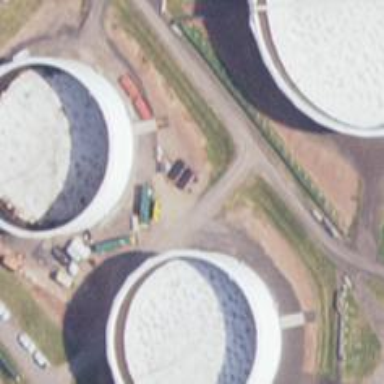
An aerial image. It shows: Building with storage tank.